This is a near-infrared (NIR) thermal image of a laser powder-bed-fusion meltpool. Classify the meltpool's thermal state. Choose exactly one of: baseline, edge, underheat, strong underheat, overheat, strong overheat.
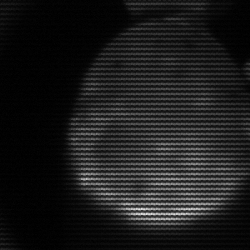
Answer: edge